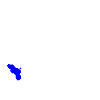
Particle: kaon